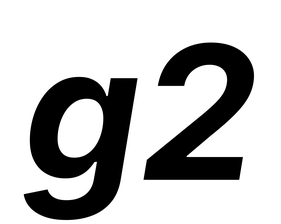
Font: Inter-Italic_Bold_Italic